Question: I have a vb.net application that uses system.drawing to show multiple data fields in combobox dropdown.But it crashes every time i open it and get the error message unhandled exception (out of memory)

> System.OutOfMemoryException: Out of memory. at
System.Drawing.Graphics.FromHdcInternal(IntPtr hdc) at
System.Windows.Forms.ComboBox.WmReflectDrawItem(Message& m) at
System.Windows.Forms.ComboBox.WndProc(Message& m) at
System.Windows.Forms.Control.ControlNativeWindow.OnMessage(Message& m)
at System.Windows.Forms.Control.ControlNativeWindow.WndProc(Message&
m) at System.Windows.Forms.NativeWindow.Callback(IntPtr hWnd, Int32
msg, IntPtr wparam, IntPtr lparam)
Draw Code for dropdown
'''
Private Sub NamesComboBox_DrawItem2(sender As Object, g As System.Windows.Forms.DrawItemEventArgs) Handles Grower.DrawItem
Grower.DrawMode = DrawMode.OwnerDrawVariable
Grower.Size = New System.Drawing.Size(75, 120)
Grower.DropDownStyle = ComboBoxStyle.DropDown
Grower.DropDownWidth = 500
g.DrawBackground()
Dim drv As DataRowView = CType(Grower.Items(g.Index), DataRowView)
' Retrieve the value of each column.
Dim Grow As String = drv("Grower").ToString()
Dim Ptype As String = drv("Poultry Type").ToString()
Dim GrowName As String = drv("Grower Name").ToString()
Dim BoardAccount As String = drv("Board Account").ToString()
Dim ChickAccount As String = drv("Chick Account").ToString()
Dim CatchingAccount As String = drv("Catching Account").ToString()
' Get the bounds for the first column
Dim a1 As Rectangle = g.Bounds
a1.Width = 50
' Draw the text on the first column
Using sb As SolidBrush = New SolidBrush(g.ForeColor)
g.Graphics.DrawString(Grow, g.Font, sb, a1)
End Using
' Draw a line to isolate the columns
Using p As Pen = New Pen(Color.Black)
g.Graphics.DrawLine(p, a1.Right, 0, a1.Right, a1.Bottom)
End Using
' Get the bounds for the second column
Dim a2 As Rectangle = g.Bounds
a2.X = a1.Width + 1
a2.Width = 15
' Draw the text on the second column
Using sb As SolidBrush = New SolidBrush(g.ForeColor)
g.Graphics.DrawString(Ptype, g.Font, sb, a2)
End Using
Using p As Pen = New Pen(Color.Black)
g.Graphics.DrawLine(p, a2.Right, 0, a2.Right, a2.Bottom)
End Using
' Get the bounds for the third column
Dim a3 As Rectangle = g.Bounds
a3.X = 65
a3.Width = 180
' Draw the text on the third column
Using sb As SolidBrush = New SolidBrush(g.ForeColor)
g.Graphics.DrawString(GrowName, g.Font, sb, a3)
End Using
Using p As Pen = New Pen(Color.Black)
g.Graphics.DrawLine(p, a3.Right, 0, a3.Right, a3.Bottom)
End Using
' Get the bounds for the third column
Dim a4 As Rectangle = g.Bounds
a4.X = 245
a4.Width = 50
' Draw the text on the third column
Using sb As SolidBrush = New SolidBrush(g.ForeColor)
g.Graphics.DrawString(BoardAccount, g.Font, sb, a4)
End Using
Using p As Pen = New Pen(Color.Black)
g.Graphics.DrawLine(p, a4.Right, 0, a4.Right, a4.Bottom)
End Using
' Get the bounds for the third column
Dim a5 As Rectangle = g.Bounds
a5.X = 295
a5.Width = 50
' Draw the text on the third column
Using sb As SolidBrush = New SolidBrush(g.ForeColor)
g.Graphics.DrawString(ChickAccount, g.Font, sb, a5)
End Using
Using p As Pen = New Pen(Color.Black)
g.Graphics.DrawLine(p, a5.Right, 0, a5.Right, a5.Bottom)
End Using
' Get the bounds for the third column
Dim a6 As Rectangle = g.Bounds
a6.X = 345
a6.Width = 50
' Draw the text on the third column
Using sb As SolidBrush = New SolidBrush(g.ForeColor)
g.Graphics.DrawString(CatchingAccount, g.Font, sb, a6)
End Using
End Sub
'''
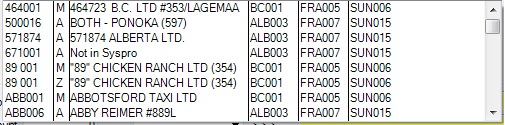
Answer: The paint method shouldn't change any of the control's properties, so move these lines to the form's constructor or the OnLoad override:
'''
Grower.DrawMode = DrawMode.OwnerDrawVariable
Grower.Size = New System.Drawing.Size(75, 120)
Grower.DropDownStyle = ComboBoxStyle.DropDown
Grower.DropDownWidth = 500
'''
It's not clear from your code if OwnerDrawVariable is needed. Try using OwnerDrawFixed and set the ItemHeight property to your liking. Also, a ComboBox does not have an adjustable height, so you can only set the width.